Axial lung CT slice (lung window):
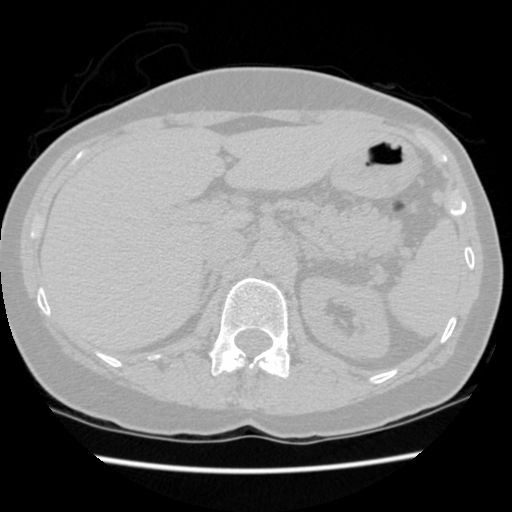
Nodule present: no